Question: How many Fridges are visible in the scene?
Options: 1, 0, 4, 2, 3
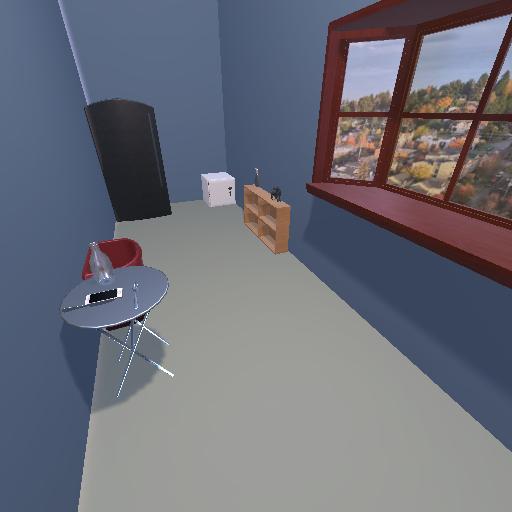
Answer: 1